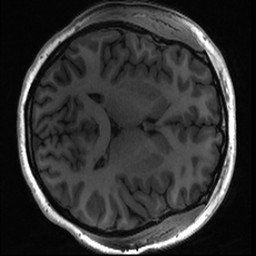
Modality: T1w
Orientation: axial
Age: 24
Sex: female